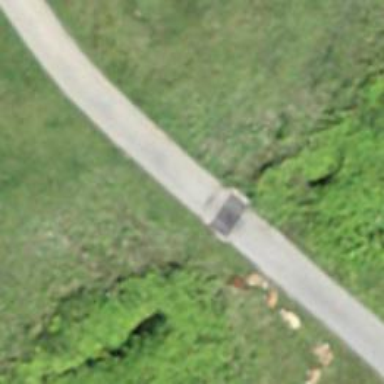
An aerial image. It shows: Culvert tunnel.